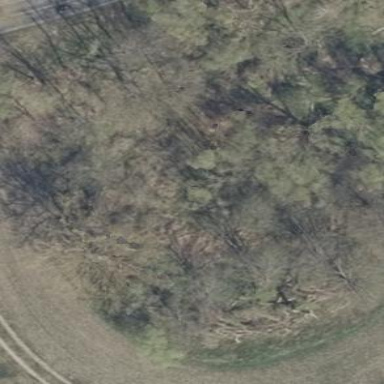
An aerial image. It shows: Forest area.